Question: I want to be able to preview images in form before they are uploaded and I have customized '<input type="file">' like

I need to replace rectangle with plus inside with an image
How can I do this?
It's my HTML and CSS <URL>
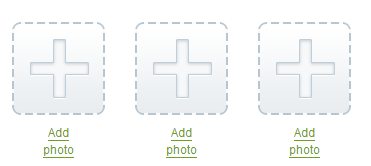
Answer: Yes, you can display preview of image before uploading form
Try this <URL>
Thanks.
---
Updating the answer:
Try this <URL>
HTML
'''
<form name="" method="post" action="#" class="feedback-form-1">
<fieldset>
<div class="input-file-row-1">
<div class="upload-file-container">
<img id="preview_image" src="#" alt="" />
<div class="upload-file-container-text">
<div class = 'one_opacity_0'>
<input type="file" id="patient_pic" label = "add" />
</div>
<span> Add Photo </span>
</div>
</div>
</div>
</fieldset>
</form>
'''
JQuery:
'''
function readURL(input, target) {
if (input.files && input.files[0]) {
var reader = new FileReader();
var image_target = $(target);
reader.onload = function (e) {
image_target.attr('src', e.target.result).show();
};
reader.readAsDataURL(input.files[0]);
}
}
$("#patient_pic").live("change",function(){
readURL(this, "#preview_image")
});
'''
CSS:
'''
.input-file-row-1:after {
content: ".";
display: block;
clear: both;
visibility: hidden;
line-height: 0;
height: 0;
}
.input-file-row-1{
display: inline-block;
margin-top: 25px;
position: relative;
}
#preview_image {
display: none;
width: 90px;
height: 90px;
margin: 2px 0px 0px 5px;
border-radius: 10px;
}
.upload-file-container {
position: relative;
width: 100px;
height: 137px;
overflow: hidden;
background: url(http://i.imgur.com/AeUEdJb.png) top center no-repeat;
float: left;
margin-left: 23px;
}
.upload-file-container-text{
font-family: Arial, sans-serif;
font-size: 12px;
color: #719d2b;
line-height: 17px;
text-align: center;
display: block;
position: absolute;
left: 0;
bottom: 0;
width: 100px;
height: 35px;
}
.upload-file-container-text > span{
border-bottom: 1px solid #719d2b;
cursor: pointer;
}
.one_opacity_0 {
opacity: 0;
height: 0;
width: 1px;
float: left;
}
'''